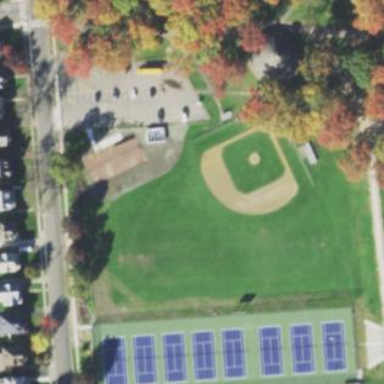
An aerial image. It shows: Baseball pitch for leisure land.